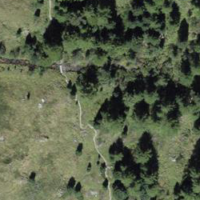
EUNIS habitat code: 26
Species observed at this site:
Hesperia comma
Nucifraga caryocatactes
Erynnis tages
Sitochroa verticalis
Vanessa atalanta